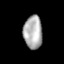
Tissue: lung
Cell type: Endothelial cells
Senescence score: 0.6075
Nuclear area (px): 612
Mean DAPI intensity: 173.91